Question: I need to fill a cell with the result of a user function. If the result of the function is different from zero, the cell should be simply filled with the result of the function; so far so good.
But if the result is zero I want the cell to be empty.
So I wrote this user defined function:
'''
Function MyTestFunction(n As Integer) As Integer
Dim result As Integer
result = n * 2
If result = 0 Then
MyTestFunction = Empty
Else
MyTestFunction = result
End If
End Function
'''
The function has no real purpose, it's just for investigating this issue.
The Excel sheet is like follows:

Cells A1 to A3 is just typed in data, cells B1 to B3 contain:
- '=MyTestFunction(A1)'- '=MyTestFunction(A2)'- '=MyTestFunction(A3)'
Now why does cell B3 display '0' instead of being empty ?
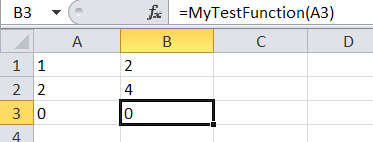
Answer: You have defined your function so as to always return an integer and so it does. An empty value is not an integer. You can modify your function as follows:
'''
Function MyTestFunction(n As Integer) As Variant
Dim result As Integer
result = n * 2
If result = 0 Then
MyTestFunction = ""
Else
MyTestFunction = result
End If
End Function
'''